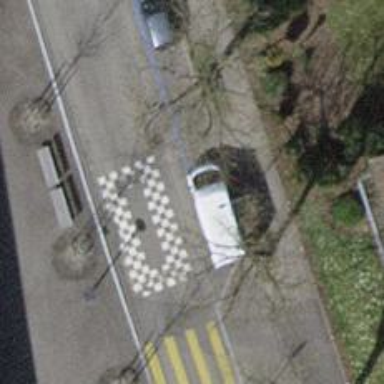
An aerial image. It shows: Traffic cushion.